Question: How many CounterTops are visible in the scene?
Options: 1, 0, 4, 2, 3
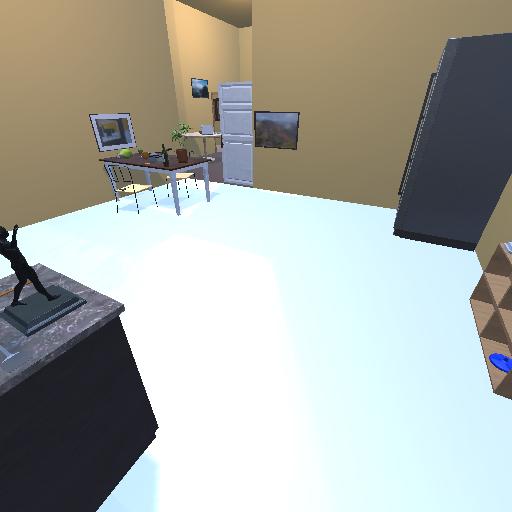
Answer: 1